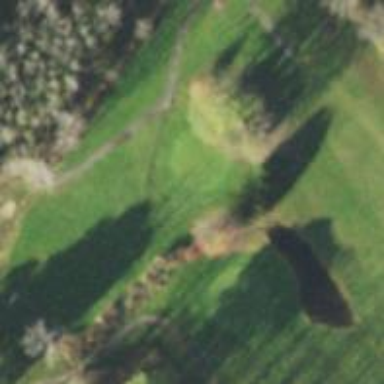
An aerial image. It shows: View of golf hole.